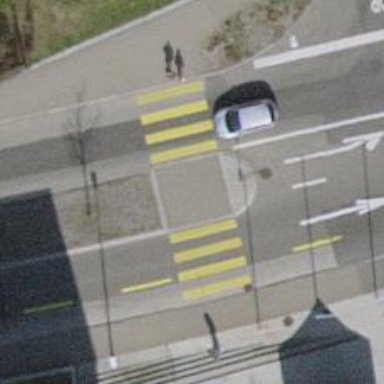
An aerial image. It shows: Marked zebra crossing with island.